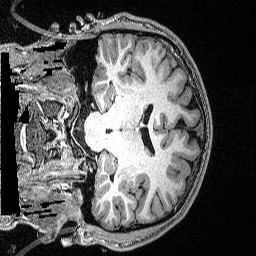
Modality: T1w
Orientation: coronal
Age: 28
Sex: male
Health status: healthy
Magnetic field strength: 3 T
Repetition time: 2.53 s
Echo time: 0.00331 s